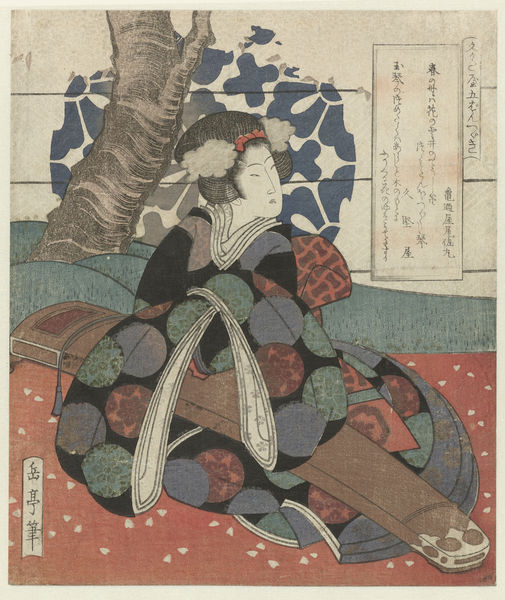
Titel: Woman holding a koto on her lap
Künstler: Yashima Gakutei
Standort: Amsterdam
Institution: Rijksmuseum
Schlagwörter: baum, blau, grün, sitzen, blumen, frau, grau, kleid, rot, ornament, teppich, augen, band, gesicht, blicken, haare, kostüm, mantel, musik, holzschnitt, japan, schrift, farbe, bank, japanisch, schriftzeichen, revers, geisha, druck, holzstich, text, holzdruck, halbprofil, tect, kimono, blcik, obi, yukata, musikinsturment, japanische schriftzeichen